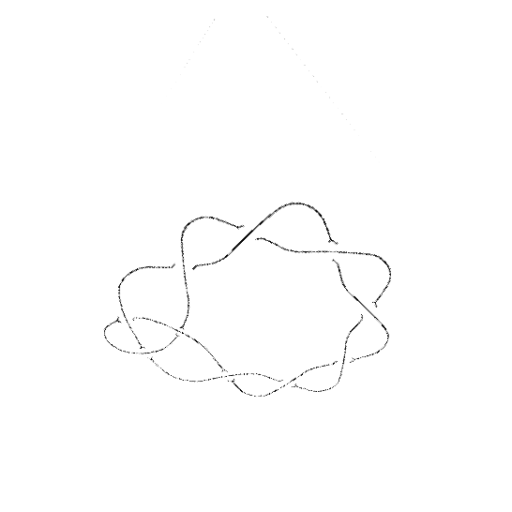
Crossing number: 10